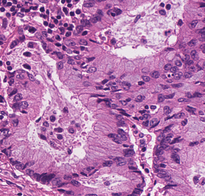
Tumor epithelial tissue: yes
Tumor-associated stroma tissue: yes
Normal tissue: no